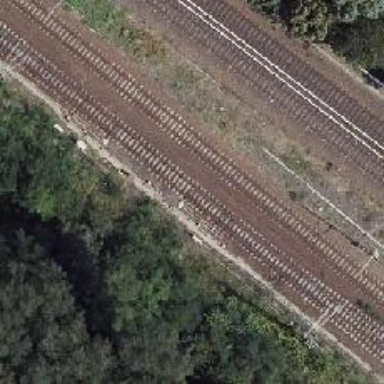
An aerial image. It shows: Railway switch with the turnout on the left side.